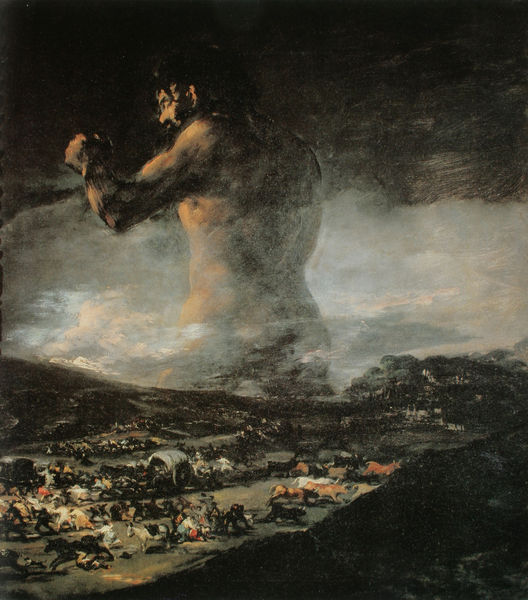
Titel: Der Koloß
Künstler: Francisco de Goya
Standort: Madrid
Institution: Museo del Prado
Schlagwörter: akt, berg, blau, dunkel, feuer, gemälde, gewitter, gott, himmel, kopf, kämpfer, körper, mann, meer, nackt, schatten, weiß, wolken, bäume, frauen, gelb, grün, landschaft, menschen, ocker, stadt, bewegung, braun, frankreich, frau, grau, hintergrund, licht, männer, nacht, ohr, profil, rücken, schwarz, vordergrund, gebäude, rot, tiere, weg, wiese, wolke, beige, malerei, bart, arm, arme, böse, inkarnat, mensch, mord, tod, vollbart, porträt, öl, ebene, horizont, häuser, hügel, natur, wind, gehen, sonne, figur, haare, klassizismus, tal, wald, pferd, pferde, spanien, düster, ort, abhang, berge, bergig, gebirge, hang, wüste, zug, dorf, nebel, klein, amerika, kutsche, kutschen, figuren, wagen, angst, gewalt, krieg, schlacht, ungewitter, unglück, unwetter, wild, zerstörung, soldaten, kraft, muskeln, finster, wütend, goya, gesenkt, ellenbogen, flucht, burg, groß, begr, revolution, faust, tote, furcht, hast, panik, volk, flüchten, napoleon, herrscher, allegorie, dämon, kunst, mythologie, vertrag, heer, jagd, bedrohung, hügelig, götter, leid, thor, beherrschung, gefährlich, stark, feuerbach, erhoben, schreiten, erscheinung, macht, planwagen, bild im bild, david, kolonne, treck, horror, stärke, unheimlich, ungeheuer, boxer, schwar, tragik, schlachtfeld, lager, geist, monster, pferdewagen, riesig, adonis, siedler, william, horitont, blake, riese, francisco goya, hektor, boxen, prometheus, koloss, poseidon, ebel, berigi, campen, de goya, fliehende, francisco, francisco de goya, furch, gebrge, gesellschaftsvertrag, gewiter, gigant, goliat, goliath, kampieren, kraftbart, mase, nlau, schwar', titan, verdunkelt, wüterich, zelten, zeltwagen, eilig, leviathan, b, zermalmen, +herkuels, herkuels, tgebäude